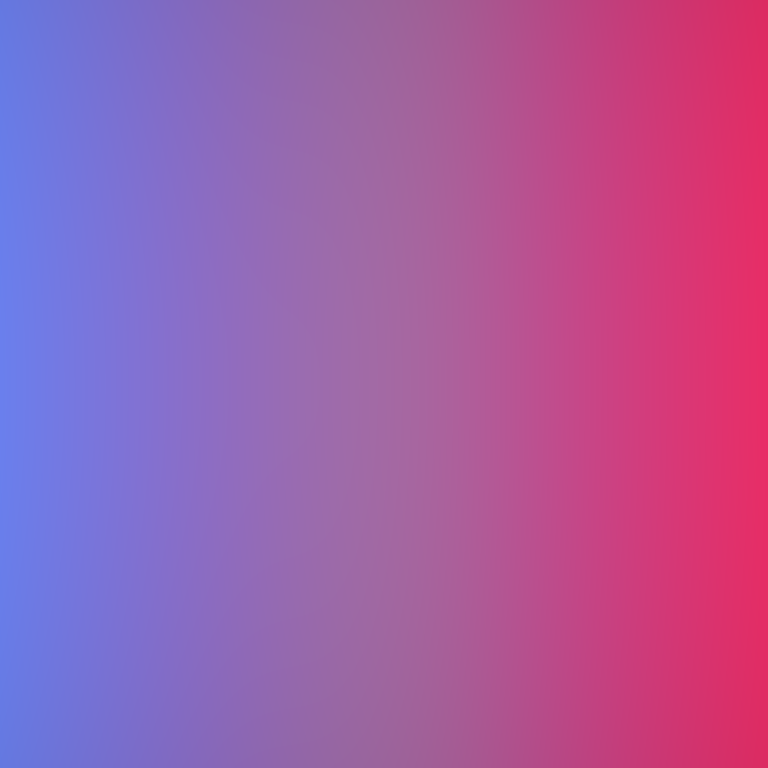
Abstract light effect, smooth gradient from blue to red, calm atmosphere, soft blend, no room, no furniture, no objects.